Question: I have the following jQuery spinner:

I'd like to remove the blue border that appears when the input control has the focus but, after examining the jquery-ui.css file, I can't find the CSS that controls this.
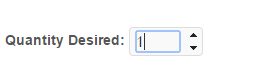
Answer: That is the outline added by Chrome's user agent style sheet:
'''
:focus {
outline: -webkit-focus-ring-color auto 5px;
}
'''
You can remove it by specifying a value for the outline:
'''
.ui-widget input, .ui-widget select, .ui-widget textarea, .ui-widget button {
font-family: Verdana,Arial,sans-serif;
font-size: 1em;
outline: 0px; /* add this bit */
}
'''